Question: I'm having an issue while trying to split some elements of my List Box...

So what I'm doing :
- - -
Problem is I don't know how to do that...
I already saw <URL> but can't manage to change it for my project.
I know that a YouTube link is 43 characters.
So what I'm trying to do is :
- pick each line of my listbox and take only the 43 first characters (the link)- display each link on each line of my 2nd listbox.
Sorry if there are grammar mistakes, englsih isn't my native language.
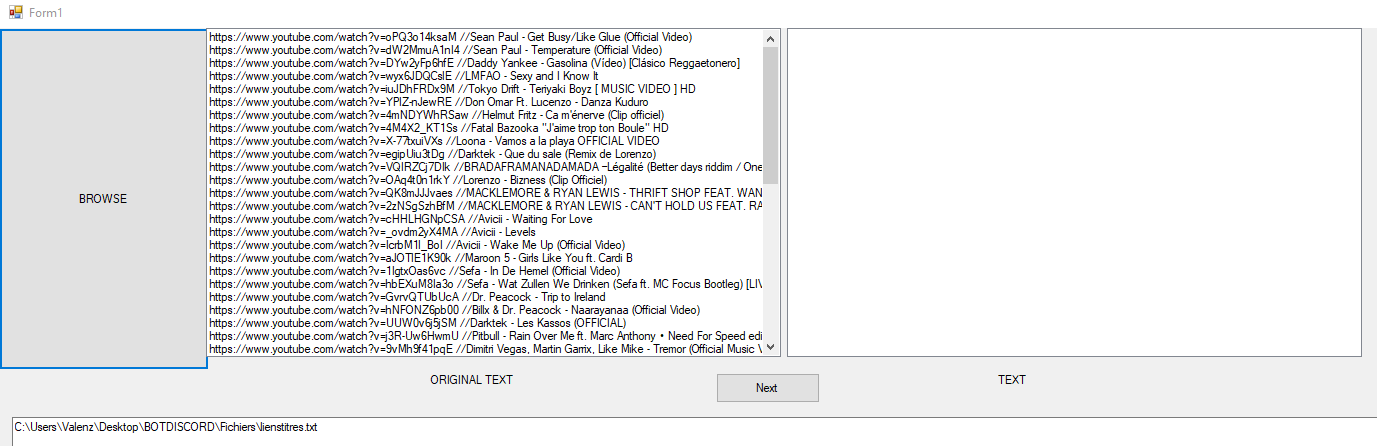
Answer: Comments in-line
'''
Private Sub Button1_Click(sender As Object, e As EventArgs) Handles Button1.Click
'put each item in the list box into an array
Dim arrList() As String = ListBox1.Items.OfType(Of String).ToArray
'Trim each item in the array to a length of 43 characters
Dim arrURL() As String = (From url In arrList
Select url.Substring(0, 43)).ToArray
'Add the array as a Range to the items collection of the second list box
ListBox2.Items.AddRange(arrURL)
End Sub
'''